Question: I want to change the style of the calendar widget; however, I couldn't change the background of the months drop-down menu (which I guess is ComboBox).Also there are some dark gray rects at the sides of the 'Dec 2021' text. How could I change them, too? Thanks in advance.
Here is what I've done so far;
'''
self.dateEdit.setStyleSheet(
f"QDateEdit{{font-size: {int(settings['FONT_SIZE_PRIMARY']*0.6)}px; font-family: {settings['FONT']}; color: {settings['COLOR_PRIMARY']};background-color: {settings['COLOR_BG_PRIMARY']};}}"
f"QCalendarWidget{{font-size: {int(settings['FONT_SIZE_SECONDARY']*0.7)}px; font-family: {settings['FONT']};}}"
f"QAbstractItemView{{background-color: {settings['COLOR_PRIMARY']};}}"
)
'''

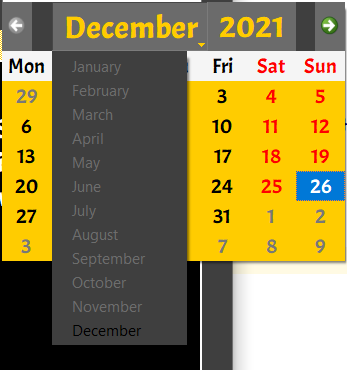
Answer: The month selection popup is actually a QMenu, so you need to use the appropriate selector.
The navigation bar has a hardcoded object name ('qt_calendar_navigationbar'), so you can use the '#id' selector.
'''
QMenu {
background: orange;
}
QMenu::item:selected {
background: yellow;
border-radius: 2px;
}
#qt_calendar_navigationbar {
background: rgb(255, 168, 88)
}
'''
All buttons in the navigation bar have object names (always have a look at the sources to check for those), so you can style them individually:
- 'qt_calendar_prevmonth'- 'qt_calendar_nextmonth'- 'qt_calendar_monthbutton'- 'qt_calendar_yearbutton'- 'qt_calendar_yearedit'